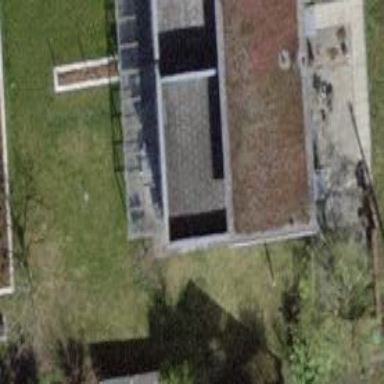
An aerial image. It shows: Building with flat roof.